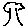
Label: tree